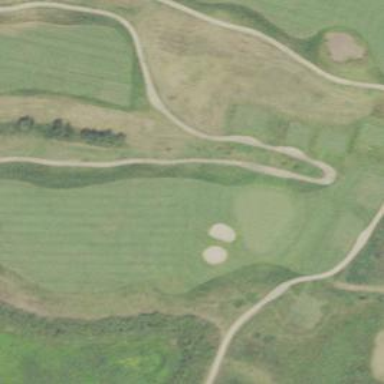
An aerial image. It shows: Scenic golf fairway.